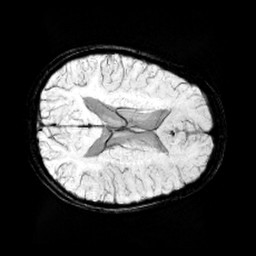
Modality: minIP
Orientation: axial
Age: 11
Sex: female
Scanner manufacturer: siemens
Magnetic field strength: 3 T
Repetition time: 0.027 s
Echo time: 0.02 s